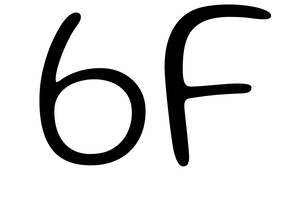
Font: Gluten_ExtraLight